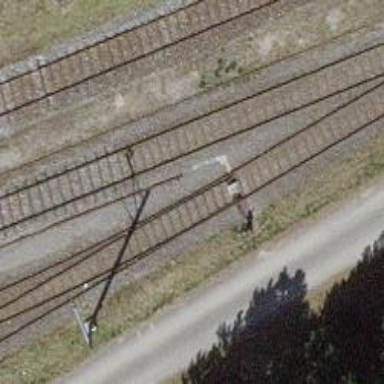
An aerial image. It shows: Railway switch.